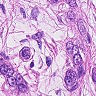
Metastatic tissue present: yes